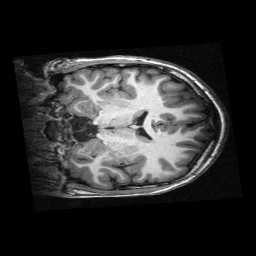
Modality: T1w
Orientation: coronal
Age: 12
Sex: male
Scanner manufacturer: siemens
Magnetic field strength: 3 T
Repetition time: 2.3 s
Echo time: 0.00336 s